Question: I am doing a function to auto print the pdf file, the file is returned from the server.
It is currently showing a print window, but I want the file to be printed on the printer at all times without have to press the print button.
current:

I read a lot of articles on stackoverflow, and other pages but it's failed.
Please help me!
Thanks alot
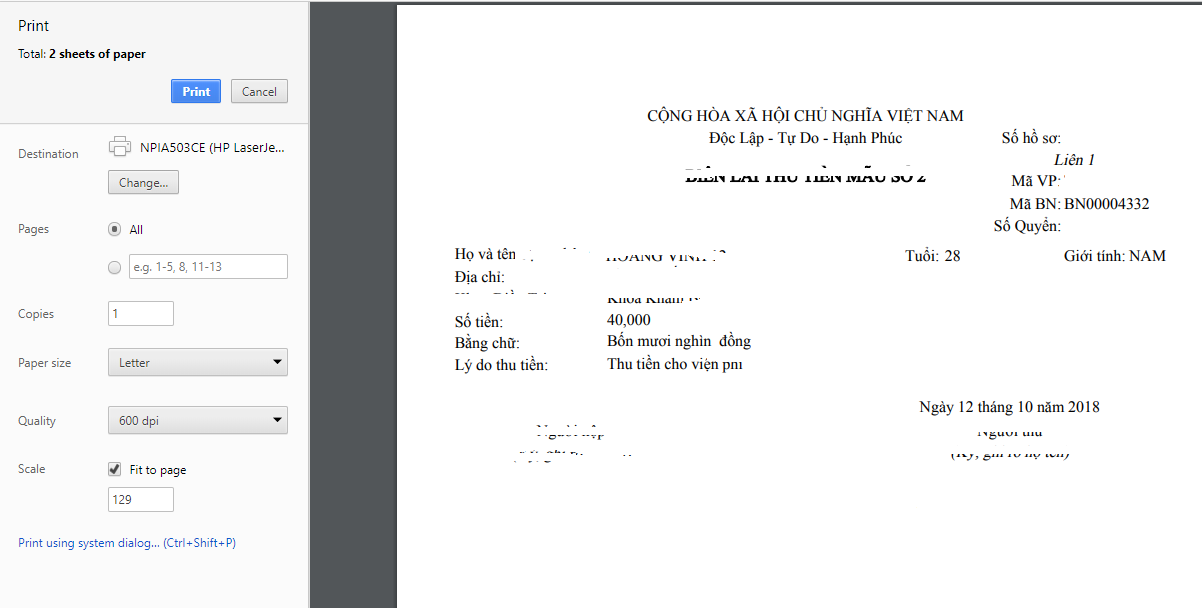
Answer: I have found the solution to the problem
In Chrome:
-
config run chrome silent printing on mode --kiosk-printing edit target on chrome shortcut properties
Ex:"C:\Program Files (x86)\Google\Chrome\Application\chrome.exe" --kiosk-printing "<URL>"
-
code
'''
var iframe = document.createElement('iframe');
document.body.appendChild(iframe);
iframe.style.display = 'none';
iframe.onload = function() {
setTimeout(function() {
iframe.focus();
iframe.contentWindow.print();
}, 0);
};
iframe.src = _blobUrl;
'''
In Firefox:
-
goto about:config create new Boolean preference name="print.always_print_silent" Value=true
- step 2: codevar myWindow = window.open(_blobUrl, '_blank', 'width=800,height=600');
myWindow.focus();
myWindow.print();
myWindow.close();